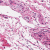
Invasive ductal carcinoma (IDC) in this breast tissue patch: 0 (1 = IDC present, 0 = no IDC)